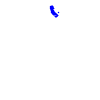
Particle: proton